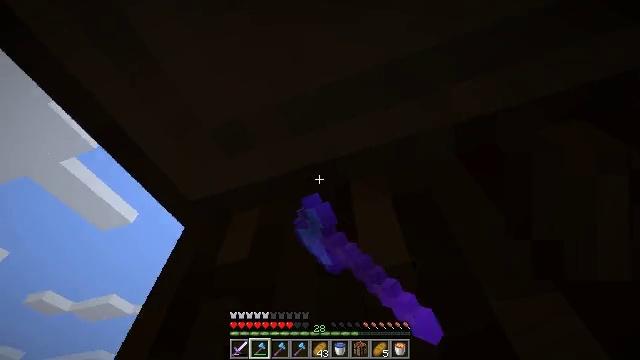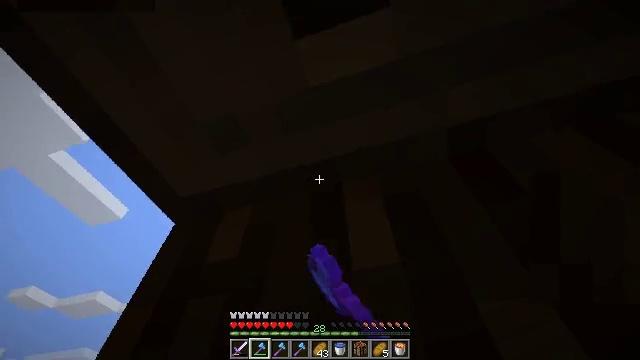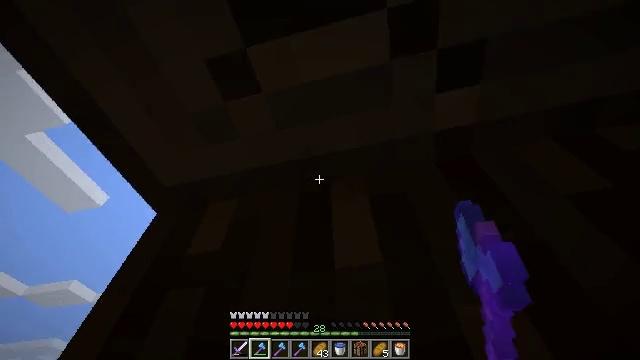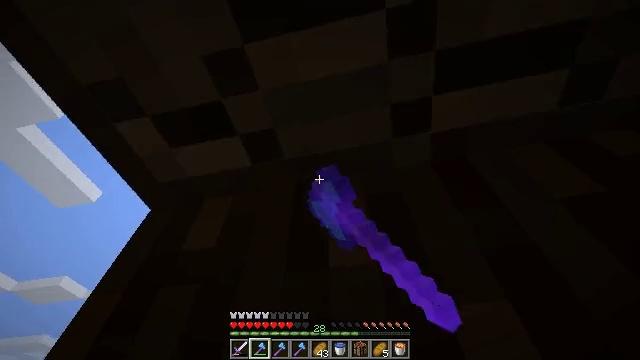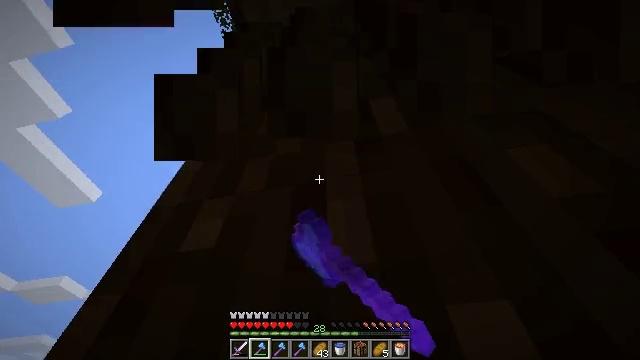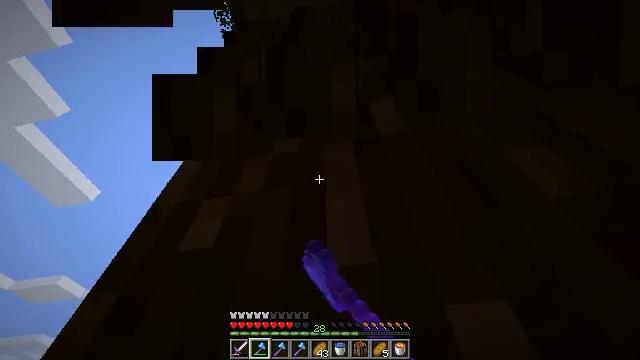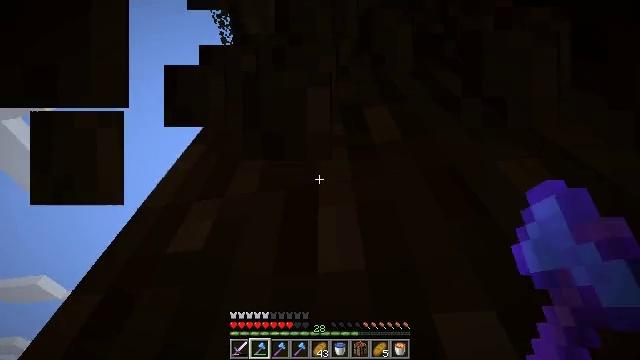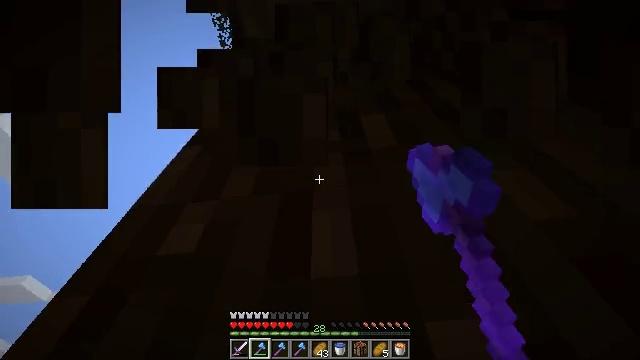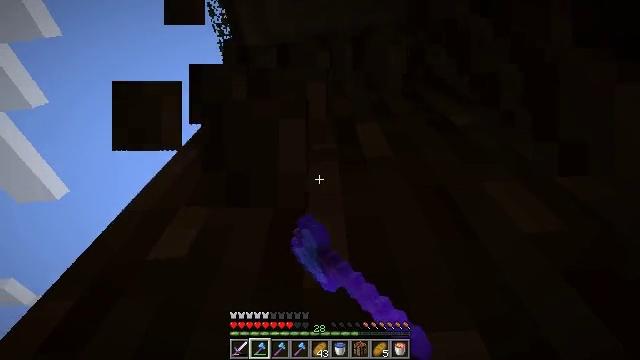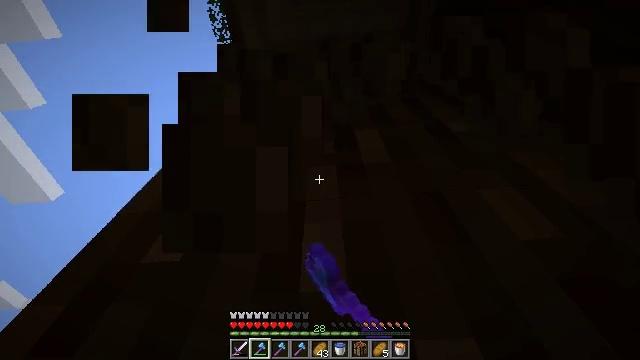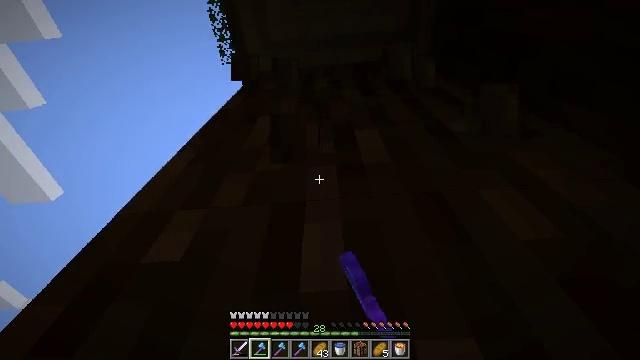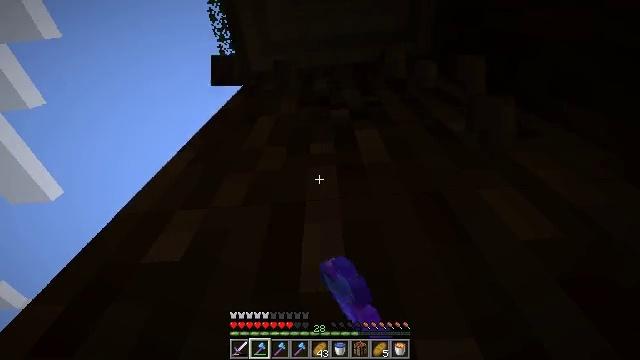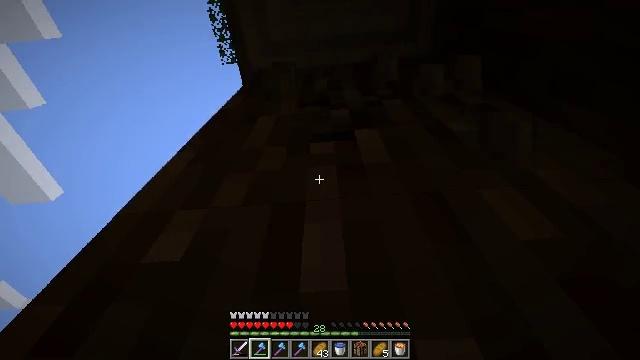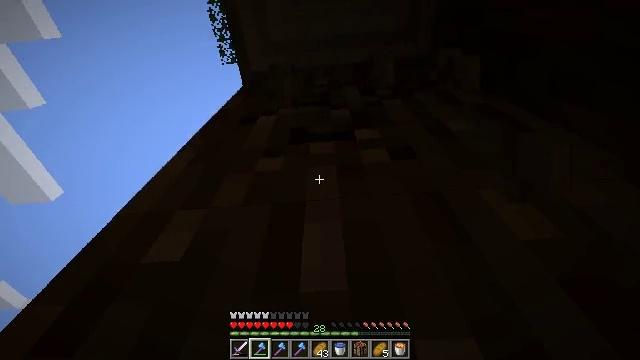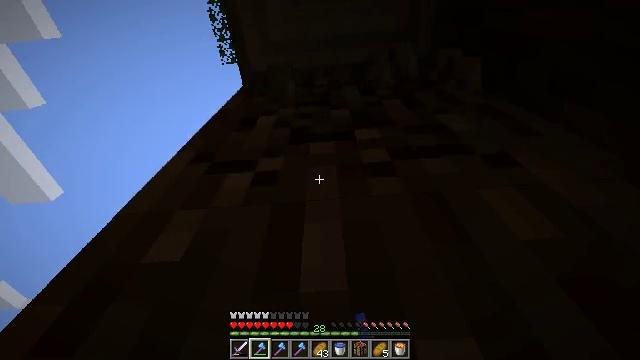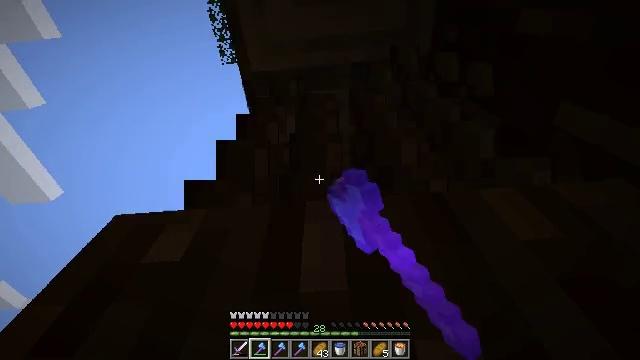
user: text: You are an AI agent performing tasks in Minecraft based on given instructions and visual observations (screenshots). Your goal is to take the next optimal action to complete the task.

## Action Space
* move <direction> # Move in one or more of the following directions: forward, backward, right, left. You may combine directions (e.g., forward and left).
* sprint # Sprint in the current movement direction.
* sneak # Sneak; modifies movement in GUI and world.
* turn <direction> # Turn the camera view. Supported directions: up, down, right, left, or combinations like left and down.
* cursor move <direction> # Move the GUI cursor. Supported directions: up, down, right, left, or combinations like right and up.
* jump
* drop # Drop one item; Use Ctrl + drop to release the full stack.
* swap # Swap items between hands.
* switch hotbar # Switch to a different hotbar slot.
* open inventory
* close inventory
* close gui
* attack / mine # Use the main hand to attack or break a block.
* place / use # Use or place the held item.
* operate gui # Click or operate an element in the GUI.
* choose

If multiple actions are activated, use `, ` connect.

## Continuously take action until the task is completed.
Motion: motion action
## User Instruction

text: Break the spruce log from the tree.
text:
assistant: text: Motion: turn right, attack / mine
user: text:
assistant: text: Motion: turn right, attack / mine
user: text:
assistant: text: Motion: turn right, attack / mine
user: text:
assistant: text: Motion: attack / mine
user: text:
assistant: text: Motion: attack / mine
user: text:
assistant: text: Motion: turn right and up, attack / mine
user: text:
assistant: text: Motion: turn right and up, attack / mine
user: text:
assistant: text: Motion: turn right and up, attack / mine
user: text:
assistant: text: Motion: turn up, attack / mine
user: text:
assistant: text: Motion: attack / mine
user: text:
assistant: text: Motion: attack / mine
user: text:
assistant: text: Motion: attack / mine
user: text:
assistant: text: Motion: attack / mine
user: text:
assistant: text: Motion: attack / mine
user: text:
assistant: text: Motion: attack / mine
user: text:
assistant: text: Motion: attack / mine
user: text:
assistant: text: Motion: turn down, attack / mine
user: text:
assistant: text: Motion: turn down, attack / mine
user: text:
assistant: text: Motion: turn down, attack / mine
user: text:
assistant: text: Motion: attack / mine
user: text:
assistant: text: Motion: attack / mine
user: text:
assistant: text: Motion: attack / mine
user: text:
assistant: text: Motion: attack / mine
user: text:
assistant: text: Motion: turn right, attack / mine
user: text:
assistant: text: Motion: attack / mine
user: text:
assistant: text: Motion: attack / mine
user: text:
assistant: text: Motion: attack / mine
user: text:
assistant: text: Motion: move forward, turn up, attack / mine
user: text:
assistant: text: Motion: move forward, turn right and up, attack / mine, jump
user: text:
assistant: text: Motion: move forward, turn right and up, attack / mine, jump